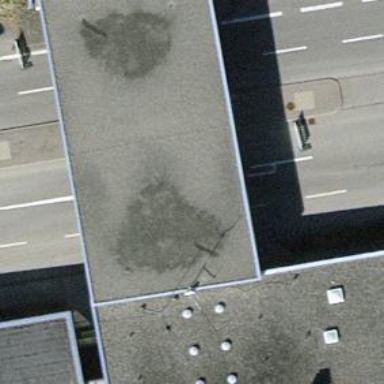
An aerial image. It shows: View of roof of building.